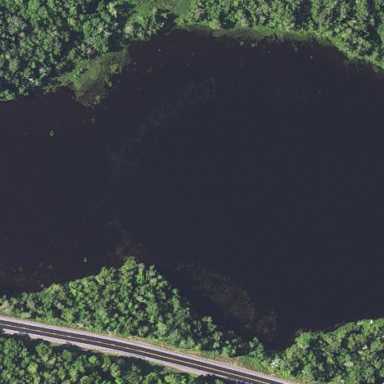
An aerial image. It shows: Serene pond surrounded by nature.